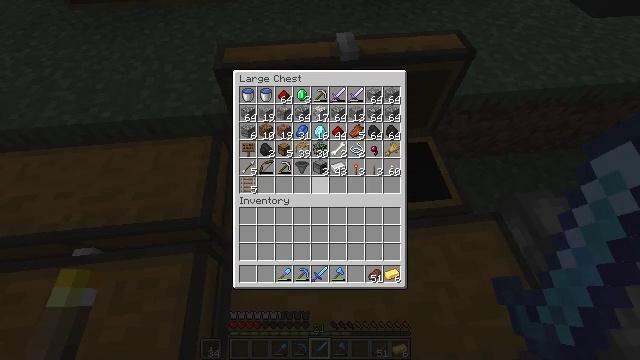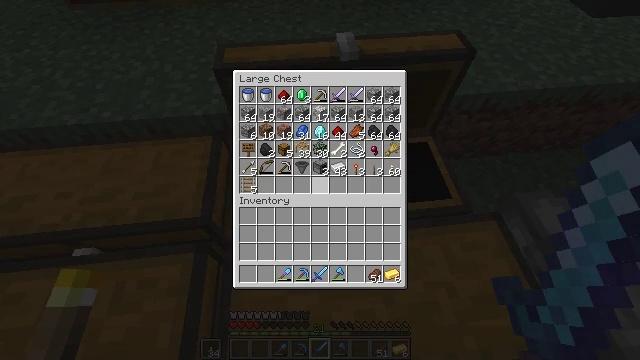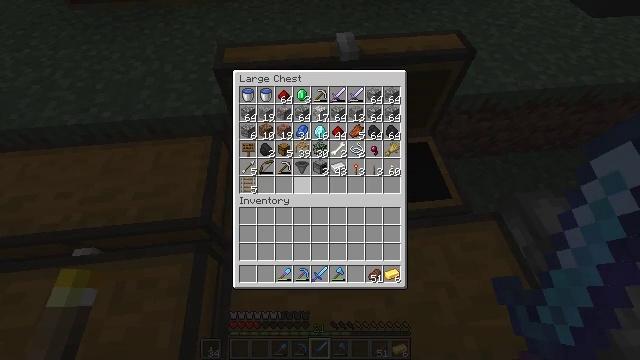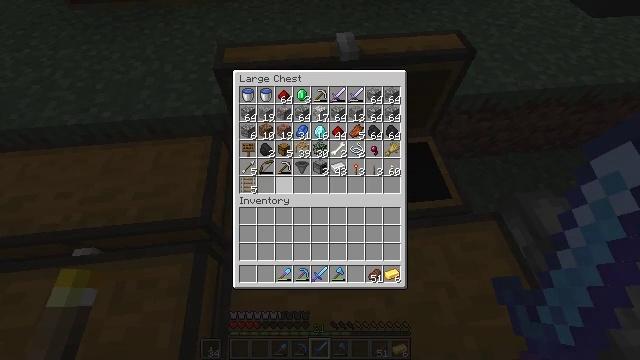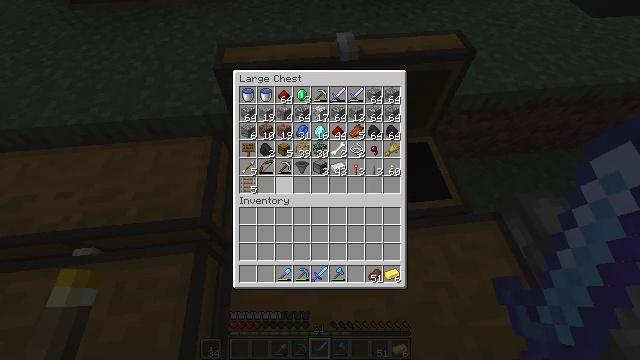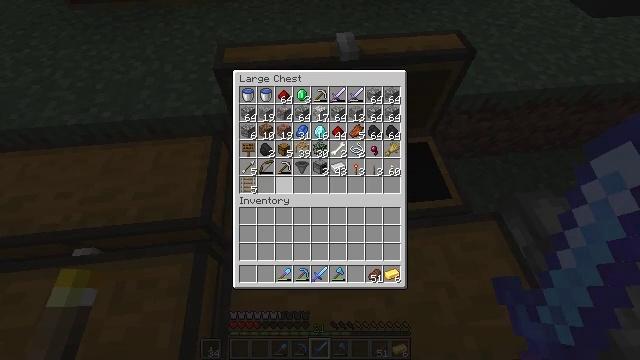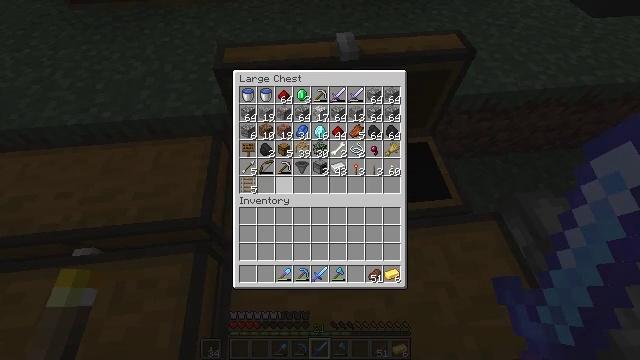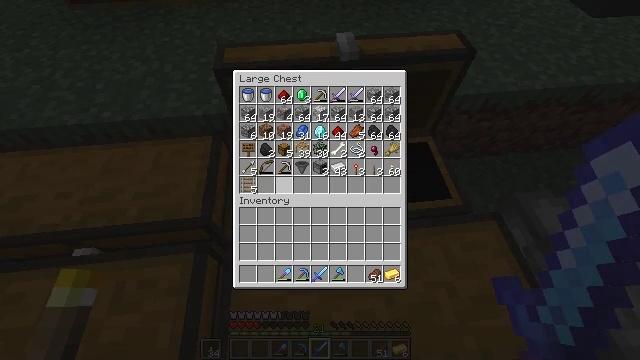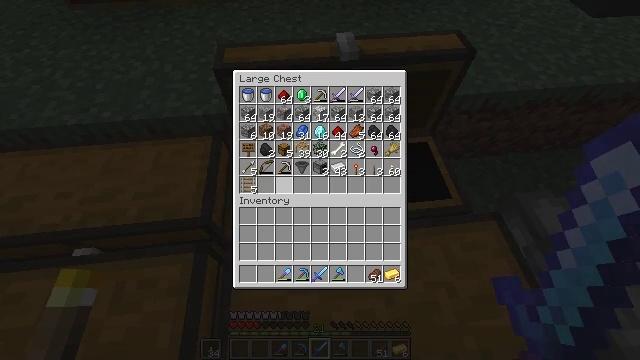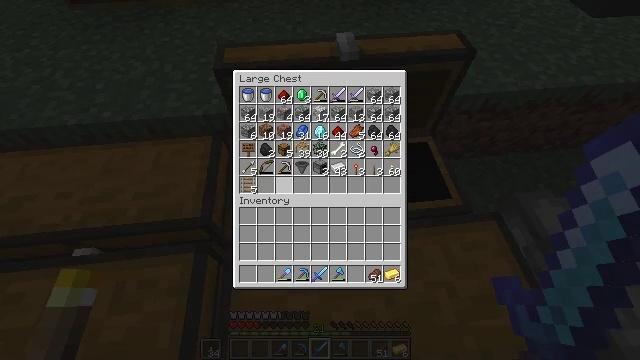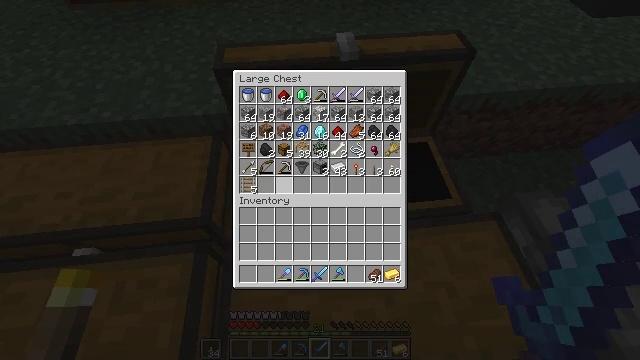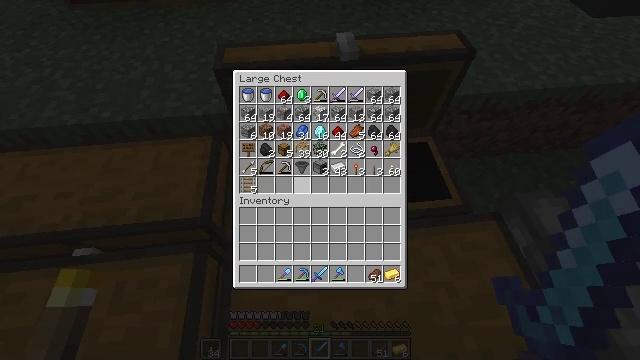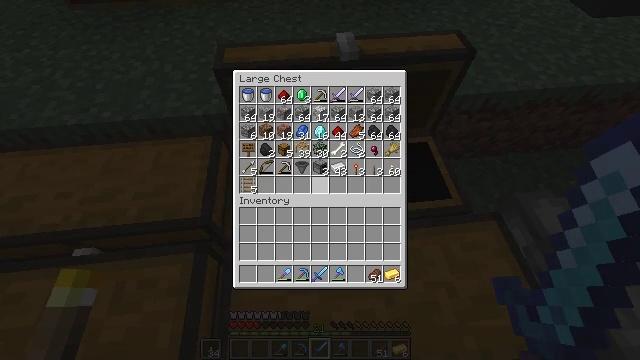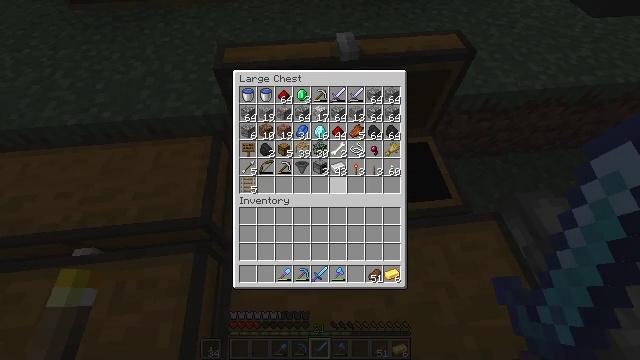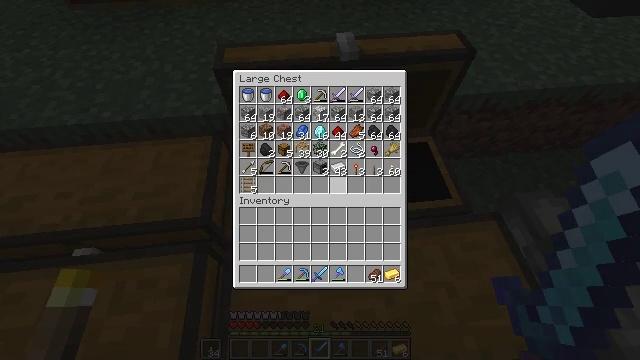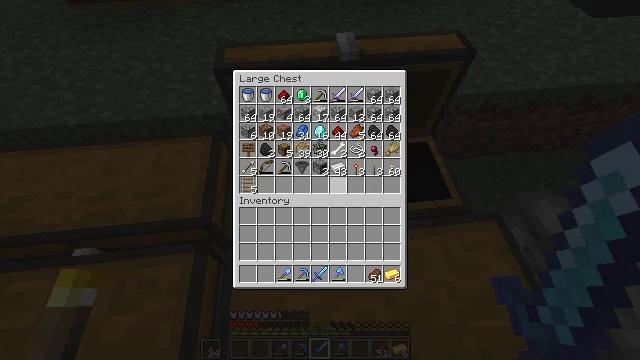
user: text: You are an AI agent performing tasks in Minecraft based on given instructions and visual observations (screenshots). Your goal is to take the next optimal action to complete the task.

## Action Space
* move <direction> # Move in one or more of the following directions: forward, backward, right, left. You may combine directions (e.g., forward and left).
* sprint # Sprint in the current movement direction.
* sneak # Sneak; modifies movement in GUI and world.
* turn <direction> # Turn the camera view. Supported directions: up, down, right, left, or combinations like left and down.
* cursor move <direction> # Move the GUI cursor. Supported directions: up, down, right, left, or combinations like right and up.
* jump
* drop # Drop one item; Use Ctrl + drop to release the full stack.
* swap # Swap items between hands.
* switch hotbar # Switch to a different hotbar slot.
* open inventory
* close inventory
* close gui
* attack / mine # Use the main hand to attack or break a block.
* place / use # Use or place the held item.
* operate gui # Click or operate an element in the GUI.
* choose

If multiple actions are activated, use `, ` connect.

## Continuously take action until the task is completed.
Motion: motion action
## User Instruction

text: Open the crafting table and craft powered rail.
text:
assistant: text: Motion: sneak, cursor move left
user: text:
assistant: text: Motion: sneak, cursor move left
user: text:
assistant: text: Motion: sneak, cursor move left
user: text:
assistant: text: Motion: sneak, cursor move left
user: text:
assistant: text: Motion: sneak
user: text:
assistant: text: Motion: sneak
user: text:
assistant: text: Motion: sneak
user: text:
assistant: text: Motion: sneak
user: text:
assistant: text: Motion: sneak
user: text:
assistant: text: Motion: sneak
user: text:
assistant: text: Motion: sneak, cursor move right
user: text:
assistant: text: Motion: sneak, cursor move right
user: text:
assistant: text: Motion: sneak, cursor move right
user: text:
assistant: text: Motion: sneak
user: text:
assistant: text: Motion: sneak
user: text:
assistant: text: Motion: sneak
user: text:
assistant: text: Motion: sneak
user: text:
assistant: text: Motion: sneak
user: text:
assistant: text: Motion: sneak
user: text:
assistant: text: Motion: sneak
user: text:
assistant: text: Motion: sneak
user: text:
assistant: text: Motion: sneak
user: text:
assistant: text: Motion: sneak
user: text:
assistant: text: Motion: sneak
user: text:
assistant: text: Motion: sneak
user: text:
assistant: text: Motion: sneak
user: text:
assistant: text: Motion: sneak
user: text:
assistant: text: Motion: sneak
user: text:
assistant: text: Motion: no_op
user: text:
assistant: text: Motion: no_op